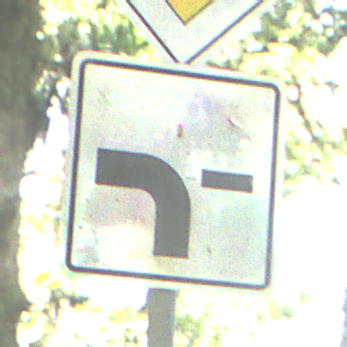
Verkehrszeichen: VerlaufVorfahrtsstrasse6
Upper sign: Vorfahrtsstrasse
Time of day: Midday
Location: Outdoor (Nature)
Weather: Clear
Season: NotSpecified
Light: Natural